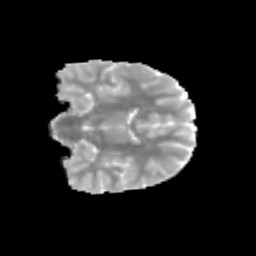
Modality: MD
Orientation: coronal
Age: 9
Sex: male
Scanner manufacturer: siemens
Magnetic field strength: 3 T
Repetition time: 3.8 s
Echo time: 0.07 s